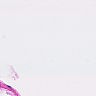
Metastatic tissue present: no